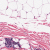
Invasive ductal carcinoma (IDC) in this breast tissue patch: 0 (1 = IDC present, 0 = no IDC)